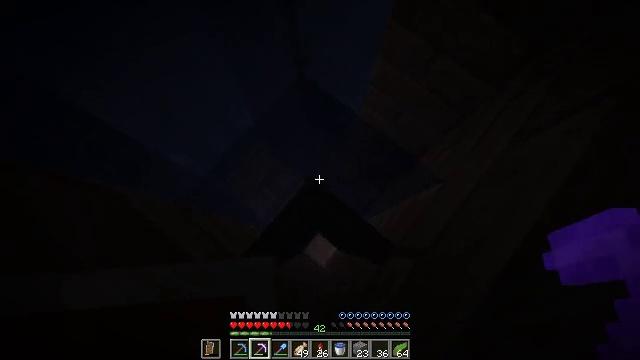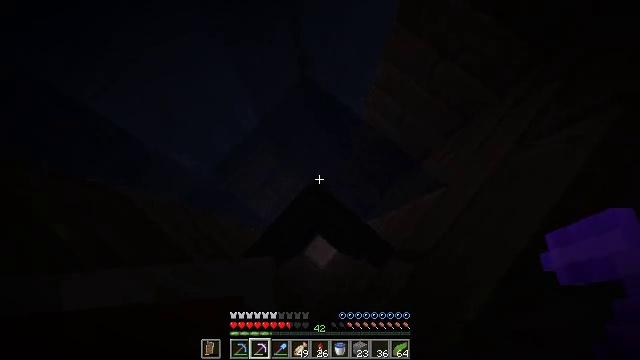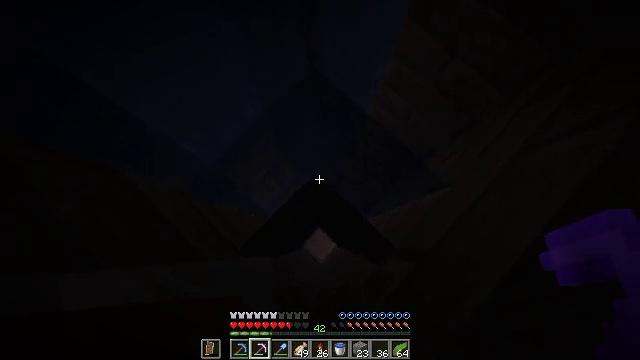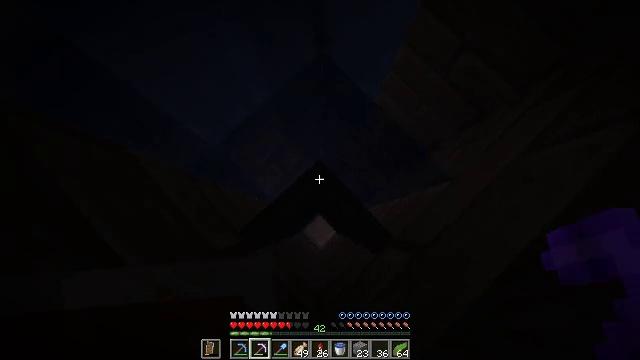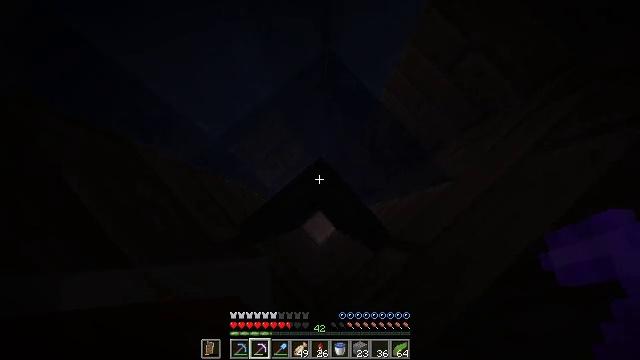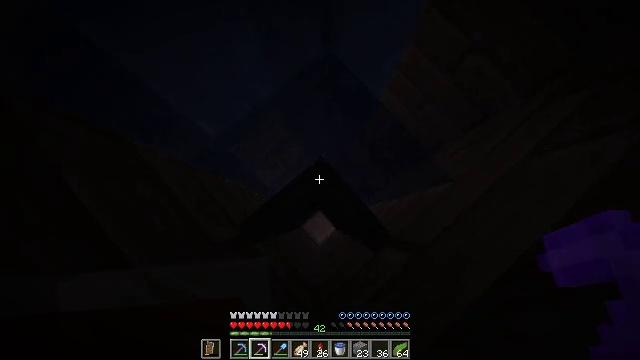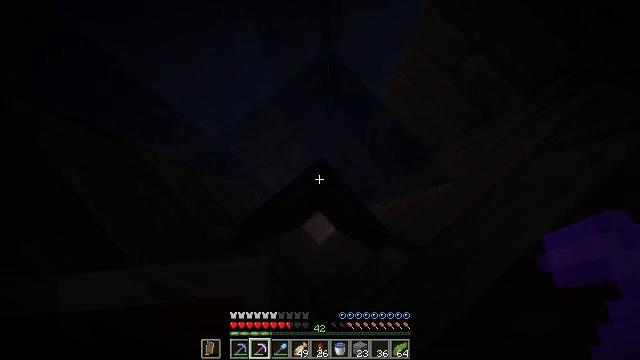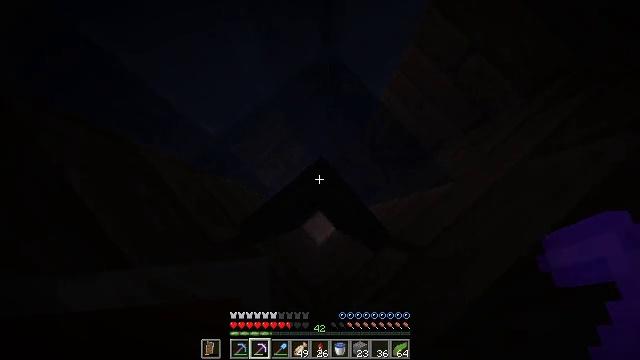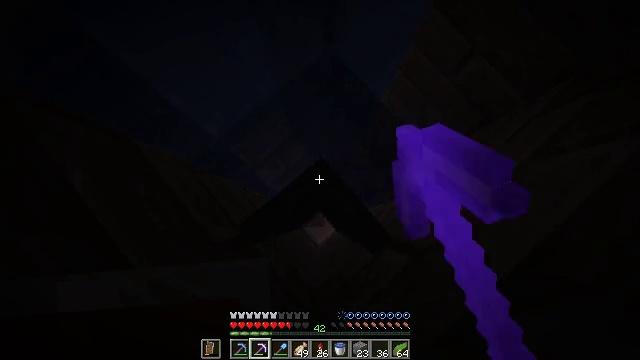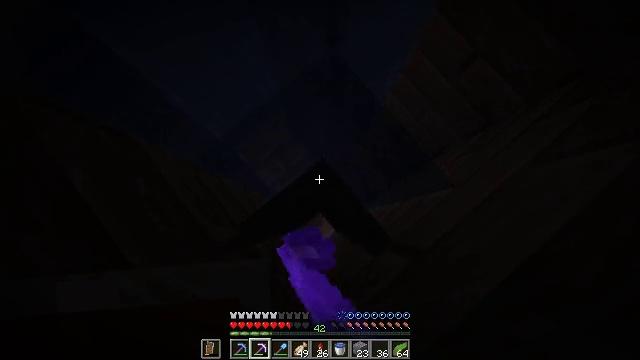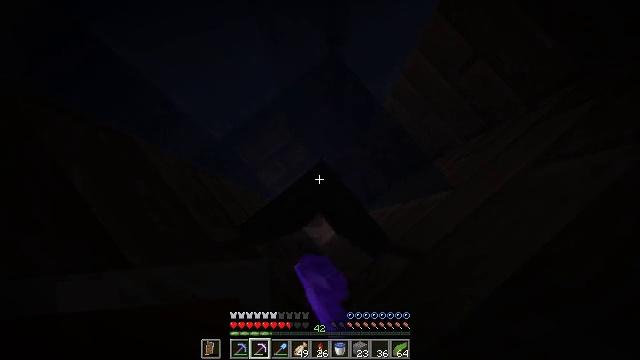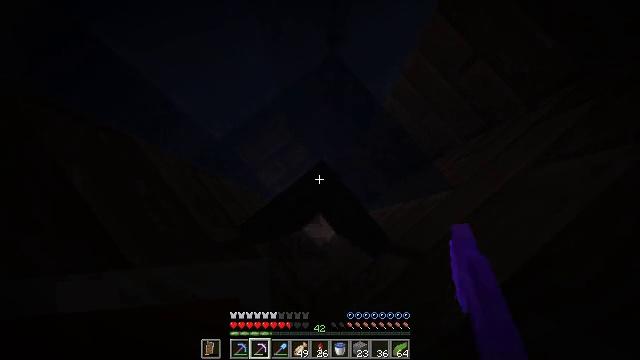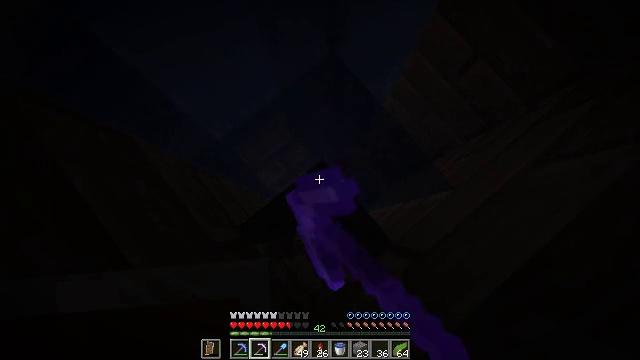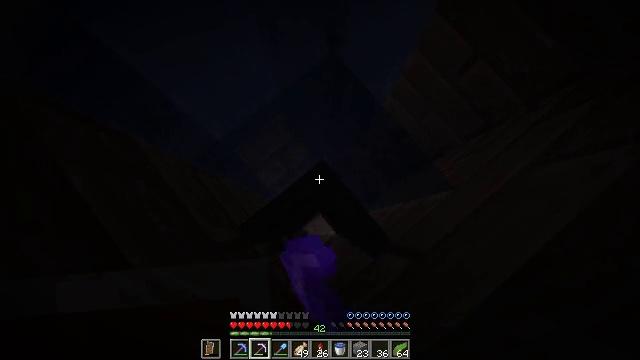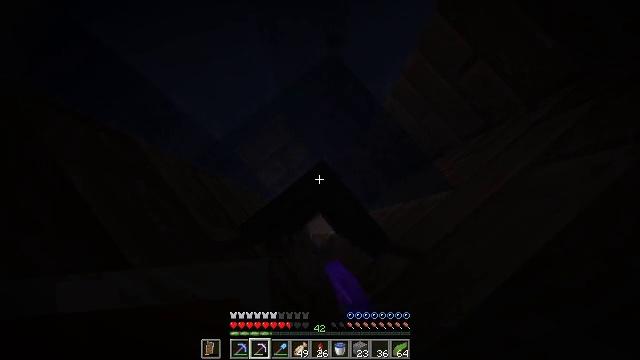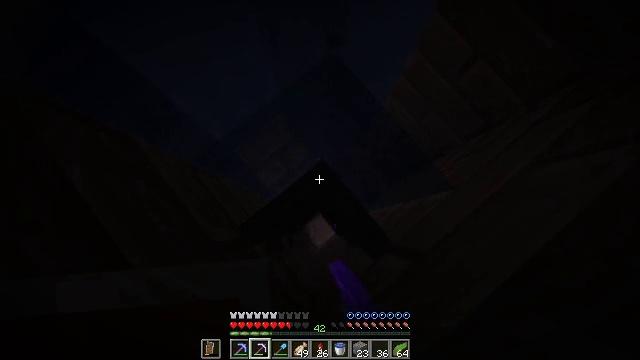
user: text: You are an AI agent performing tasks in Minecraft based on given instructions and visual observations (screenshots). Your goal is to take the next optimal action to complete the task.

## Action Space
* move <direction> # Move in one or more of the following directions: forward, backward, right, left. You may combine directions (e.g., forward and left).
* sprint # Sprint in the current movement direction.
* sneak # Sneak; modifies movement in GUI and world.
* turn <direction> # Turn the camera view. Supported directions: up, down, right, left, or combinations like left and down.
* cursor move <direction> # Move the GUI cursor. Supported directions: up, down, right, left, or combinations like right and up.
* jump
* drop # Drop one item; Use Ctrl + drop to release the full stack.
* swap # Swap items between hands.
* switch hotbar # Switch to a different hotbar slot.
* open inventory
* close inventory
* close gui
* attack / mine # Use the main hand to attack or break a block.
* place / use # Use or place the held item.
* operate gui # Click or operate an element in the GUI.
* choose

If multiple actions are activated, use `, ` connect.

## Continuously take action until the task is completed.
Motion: motion action
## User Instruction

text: Attack the black stained glass pane to break it.
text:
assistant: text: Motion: move back, turn left
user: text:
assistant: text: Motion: move back, turn left and down
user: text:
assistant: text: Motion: move back, turn left and down
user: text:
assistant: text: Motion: move back, turn left
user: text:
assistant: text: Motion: move back
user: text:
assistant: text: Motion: move back
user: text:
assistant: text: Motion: move back, attack / mine
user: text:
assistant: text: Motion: move back, attack / mine
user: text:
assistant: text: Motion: move back, attack / mine
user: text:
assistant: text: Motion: move back, attack / mine
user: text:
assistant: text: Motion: move back, attack / mine
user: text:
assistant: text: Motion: move back, attack / mine
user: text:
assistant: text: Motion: move back, attack / mine
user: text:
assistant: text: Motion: move back, attack / mine
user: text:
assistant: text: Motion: move back, attack / mine
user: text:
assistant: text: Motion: move back, attack / mine
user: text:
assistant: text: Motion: move back, attack / mine
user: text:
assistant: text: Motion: move back, attack / mine
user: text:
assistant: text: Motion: move back, attack / mine
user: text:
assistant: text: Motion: move back, attack / mine
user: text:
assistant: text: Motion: move back, attack / mine
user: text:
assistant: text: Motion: move back, attack / mine
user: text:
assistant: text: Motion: move back, attack / mine
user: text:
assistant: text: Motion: move back, attack / mine
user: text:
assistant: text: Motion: move back, attack / mine
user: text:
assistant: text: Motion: move back, attack / mine
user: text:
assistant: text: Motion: move back, attack / mine
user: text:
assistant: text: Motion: move back, attack / mine
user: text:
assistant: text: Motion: move back, attack / mine
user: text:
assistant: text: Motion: move back, attack / mine